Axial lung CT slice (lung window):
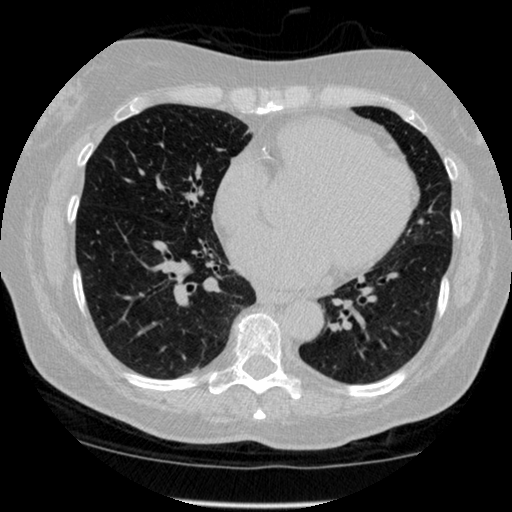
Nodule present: no